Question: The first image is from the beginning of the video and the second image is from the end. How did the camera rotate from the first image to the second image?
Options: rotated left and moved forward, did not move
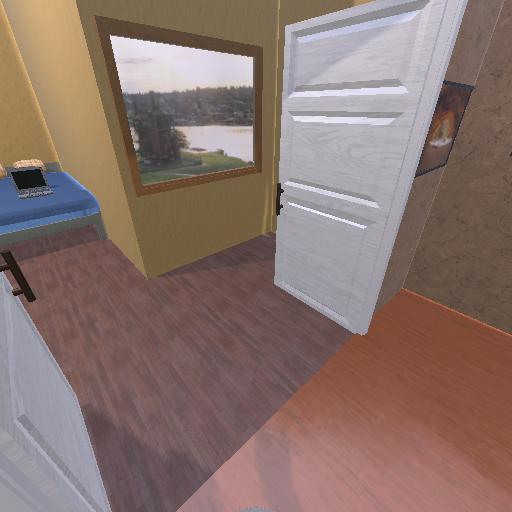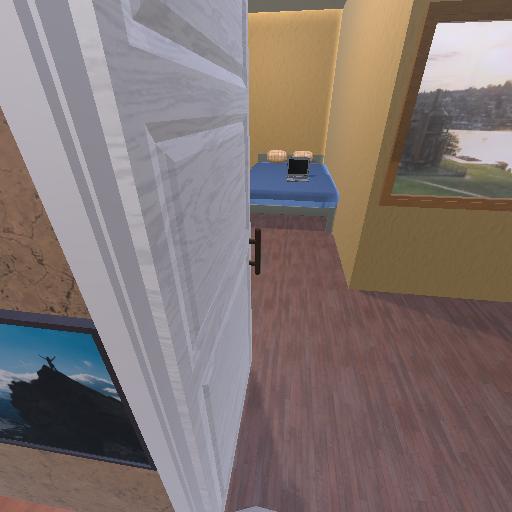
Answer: rotated left and moved forward